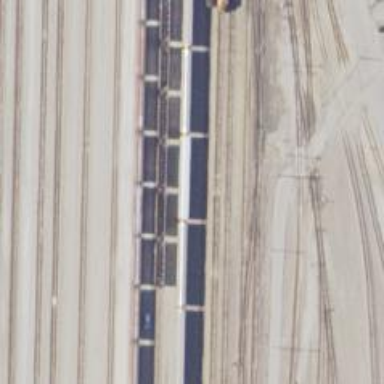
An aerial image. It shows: Abandoned railway yard.